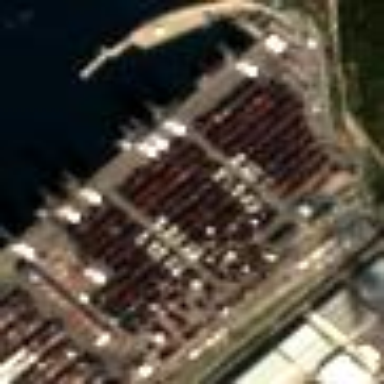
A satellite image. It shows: Industrial area serving as port with cargo containers.